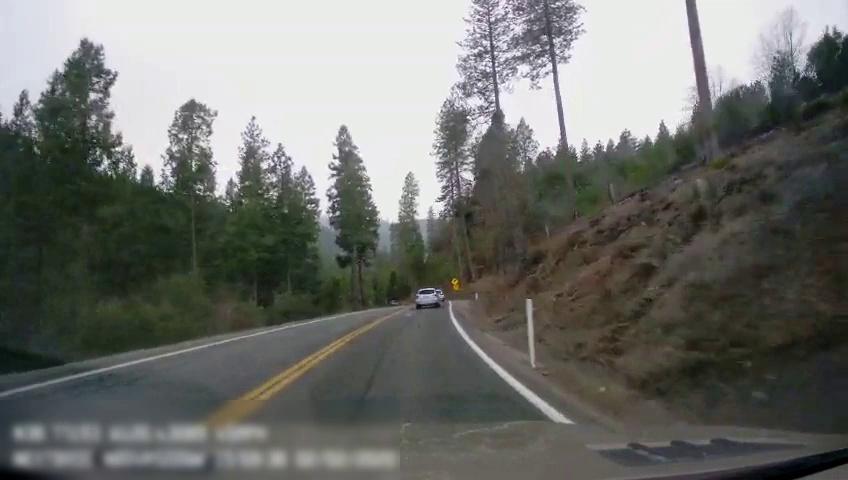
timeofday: Day
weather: Cloudy
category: Drivable Space
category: Vehicles | SUV
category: Vehicles | SUV
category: Lanes | Alternate Lane
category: Lanes | Current Lane
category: Lanes | Opposite Lane
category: Lanes | Opposite Lane